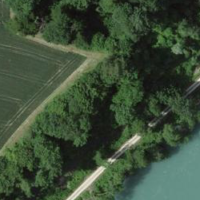
EUNIS habitat code: 44
Species observed at this site:
Hippophae rhamnoides
Equisetum hyemale